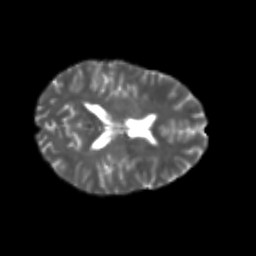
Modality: T2w
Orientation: axial
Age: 24
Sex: female
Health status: healthy
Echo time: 0.074 s